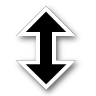
Cursor type: resize_ns
OS/theme: linux-adwaita
Variant: default